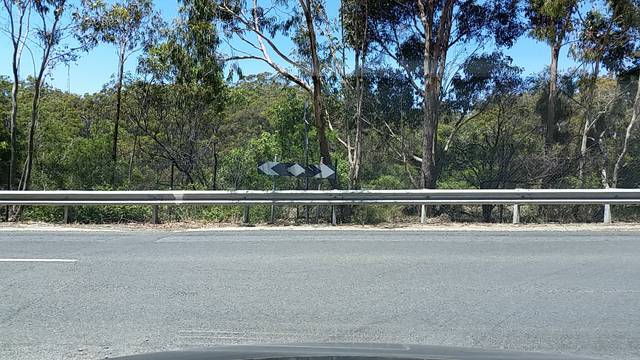
Region: Australia
Coordinates: -34.992, 138.695